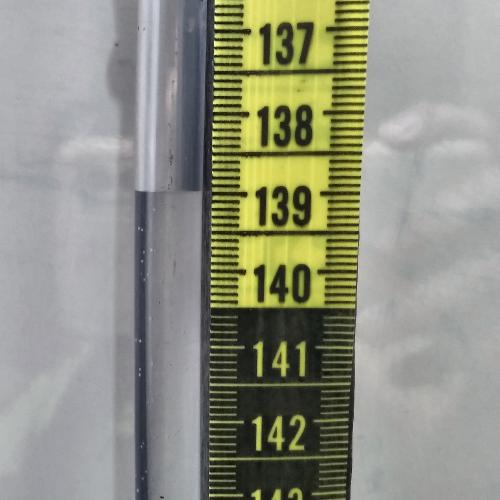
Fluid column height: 139.0 cm